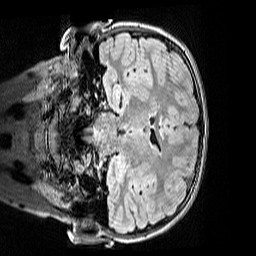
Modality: FLAIR
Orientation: coronal
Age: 10
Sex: female
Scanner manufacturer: siemens
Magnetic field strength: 3 T
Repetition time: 5 s
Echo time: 0.388 s